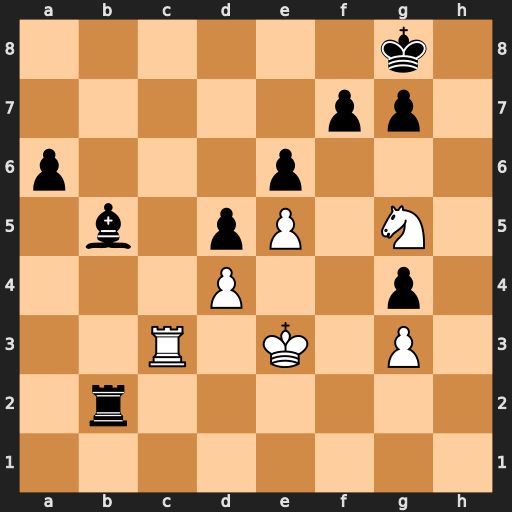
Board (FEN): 6k1/5pp1/p3p3/1b1pP1N1/3P2p1/2R1K1P1/1r6/8
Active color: w
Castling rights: -
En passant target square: -
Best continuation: Rc8+ Be8 Rxe8#